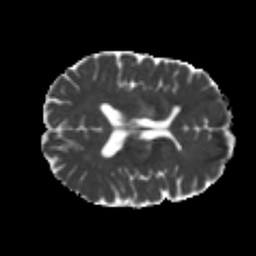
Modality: MD
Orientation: axial
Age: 26
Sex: male
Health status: healthy
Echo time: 0.074 s